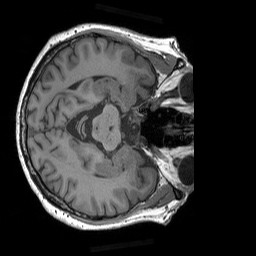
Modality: T1w
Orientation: axial
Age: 79
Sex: female
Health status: healthy
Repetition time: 1.9 s
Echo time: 0.00252 s